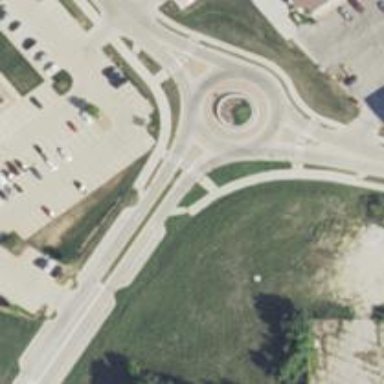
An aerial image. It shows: Residential road that intersects with roundabout.